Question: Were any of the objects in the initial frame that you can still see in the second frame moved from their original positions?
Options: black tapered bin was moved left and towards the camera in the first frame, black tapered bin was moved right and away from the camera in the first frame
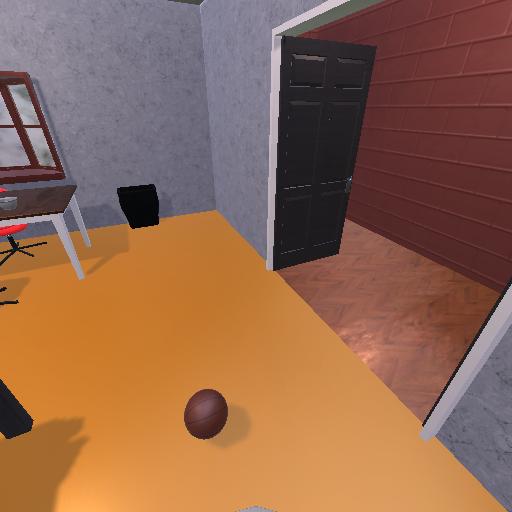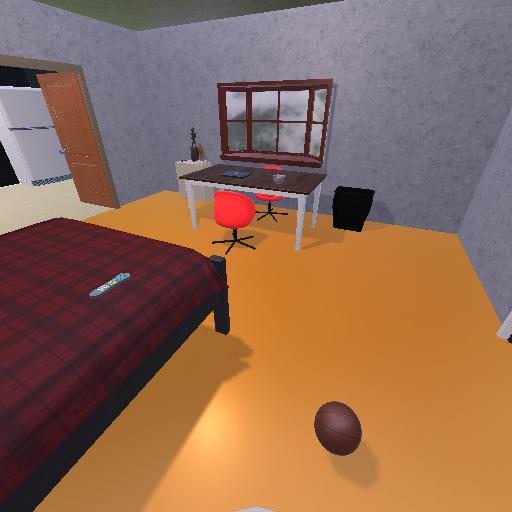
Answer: black tapered bin was moved left and towards the camera in the first frame